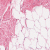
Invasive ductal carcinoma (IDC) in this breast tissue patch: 0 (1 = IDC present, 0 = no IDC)